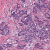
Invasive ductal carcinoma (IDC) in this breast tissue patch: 1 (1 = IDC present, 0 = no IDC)